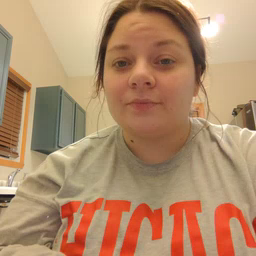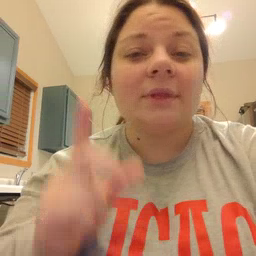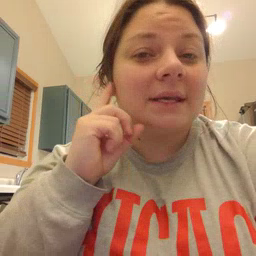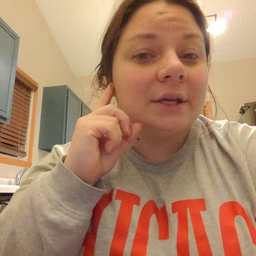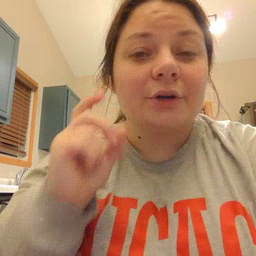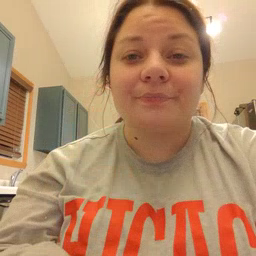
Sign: ear